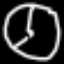
Label: clock